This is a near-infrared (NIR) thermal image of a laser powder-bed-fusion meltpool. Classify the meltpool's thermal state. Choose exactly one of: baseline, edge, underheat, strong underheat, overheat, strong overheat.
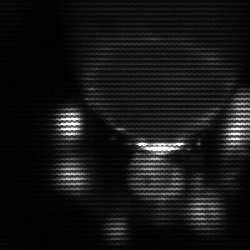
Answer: edge